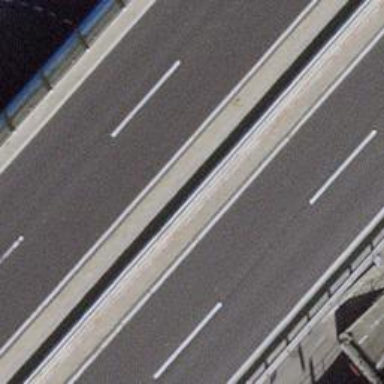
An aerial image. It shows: Primary highway with asphalt surface leading to roundabout.